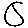
Label: circle